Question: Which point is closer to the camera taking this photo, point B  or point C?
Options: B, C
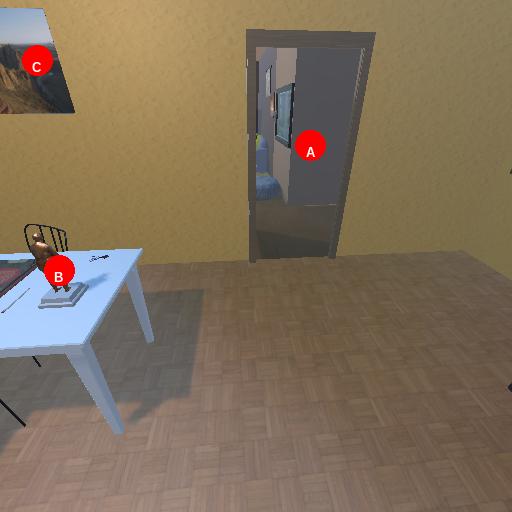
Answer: B